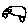
Label: car